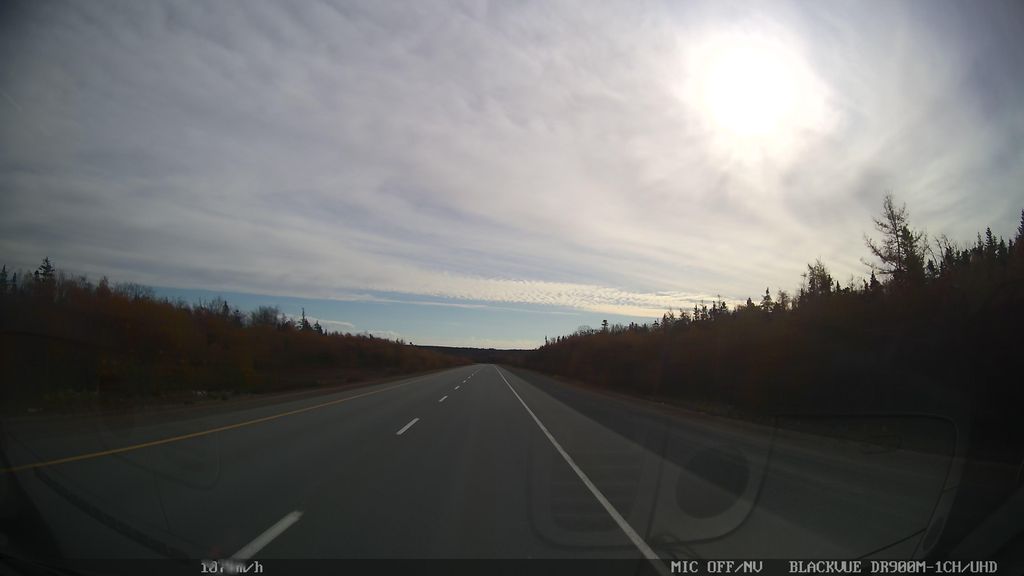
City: halifax